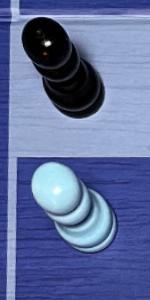
Label: Pawn_White